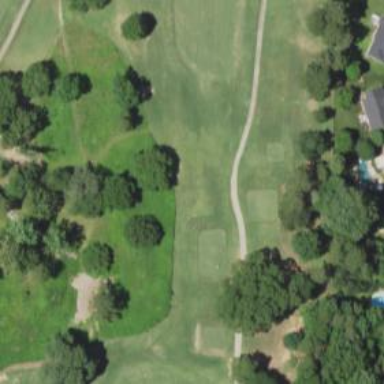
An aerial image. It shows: Rough area in golf course.